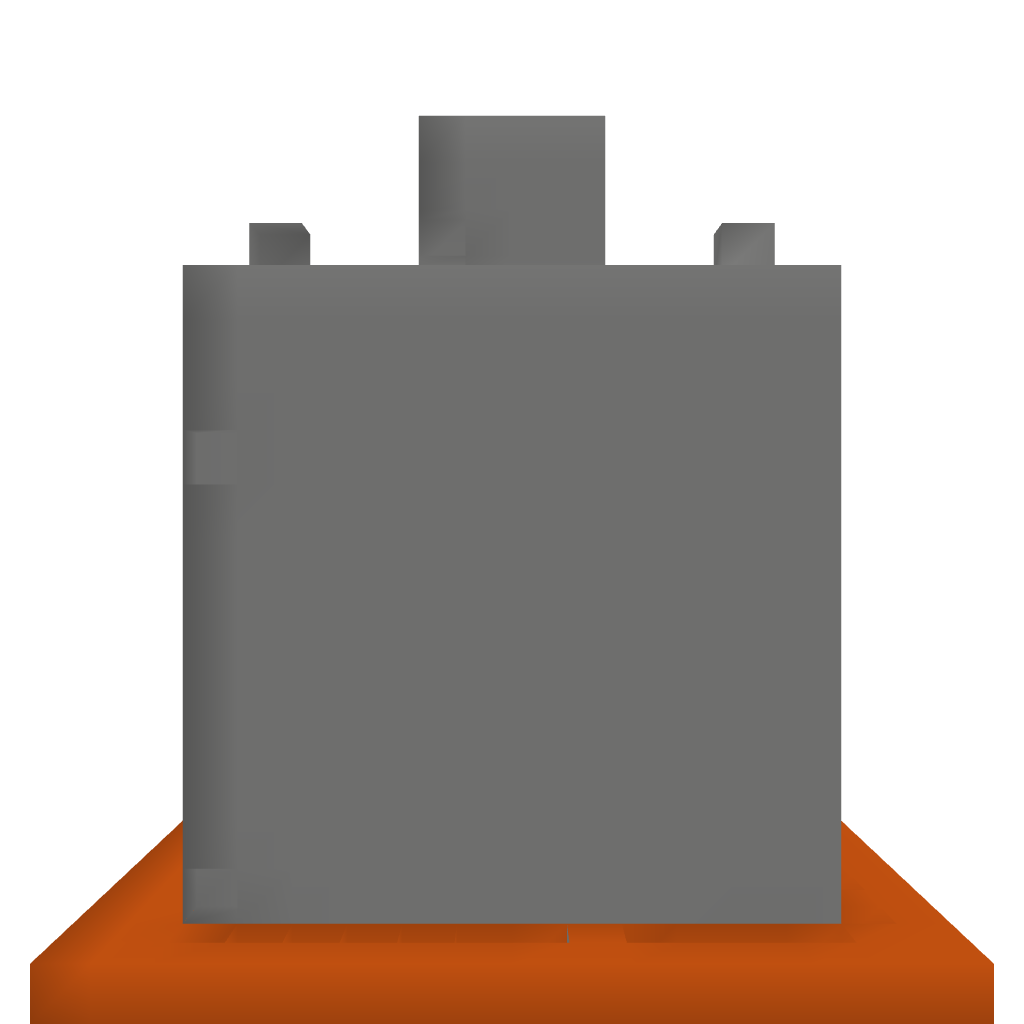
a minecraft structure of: castle 4